Question: I have a , which has following Columns I want to display:
'''
DoW HoD Value
1 1 1
1 2 2
1 3 2
1 4 2
1 5 2
1 6 2
1 7 2
1 8 2
1 9 2
1 10 2
1 11 4
1 12 4
1 13 4
1 14 4
1 15 4
1 16 4
1 17 4
1 18 4
1 19 4
1 20 4
1 21 1
1 22 1
1 23 1
1 24 1
'''
Dow is The Day of Week (Monday etc.), HoD is the Hour of Day and Value is the actual value.
Now I want to Bind this directly to a Control so any Changes can be bound
Like this Format:

I think the best way to achieve this is to use a Template and/or a converter, but I just dont know how ;)
I already read <URL> article, but Lack of a TwoWay Binding functionality makes it not useful for me :(
I Hope you can help me
Jonny
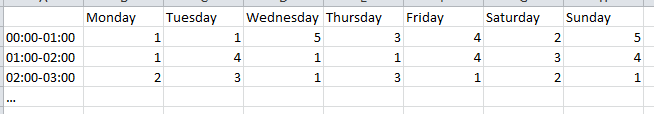
Answer: Again i solved it on my own ;)
For this problem i created a Grid with a fixed amout of rows and columns. Inside this Grid I put a Itemscontrol bound to my List of data. Inside the DataTemplate I placed a Textbox bound to the current value and bound the Grid Row and Columnproperties to the Day of the Week/Hour of Day.
Pro:
The Textbox is TwoWay Databound to a certain Object or Element.
Very Easy to implement if Row and Colum Property is numeric.
Con:
Limited to a fixed amout of Rows/Columns.
Very much Code to write in XAML (Copy and Paste)
Kinda "dirty" Code. Feels not like the best way to do it.
Im still open for other suggestions.